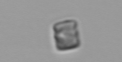
Label: Bacillariophyceae_morphotype1